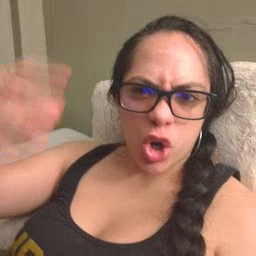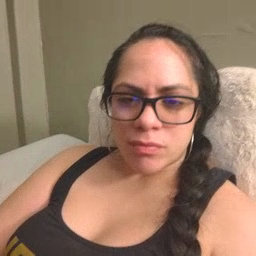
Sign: shower